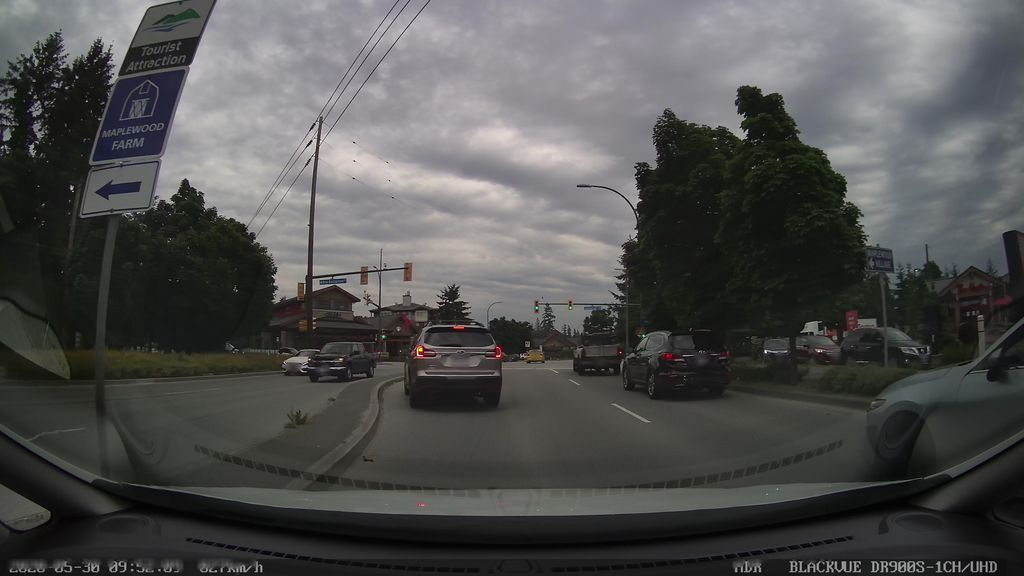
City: vancouver